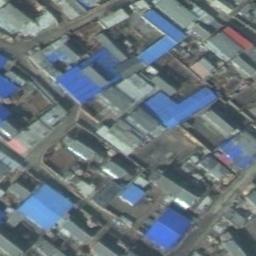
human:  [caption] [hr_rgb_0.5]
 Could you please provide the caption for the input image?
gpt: Plants and roads in an industrial area with green belts and vacant plots .

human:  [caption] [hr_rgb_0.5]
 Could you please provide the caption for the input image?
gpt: There are some gray buildings and blue buildings on the industrial area .

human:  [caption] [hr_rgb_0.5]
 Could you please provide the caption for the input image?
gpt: Industrial areas have different building sizes .

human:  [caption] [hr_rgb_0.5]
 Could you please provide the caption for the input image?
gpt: There are many houses of different shapes and sizes in the industrial zone .

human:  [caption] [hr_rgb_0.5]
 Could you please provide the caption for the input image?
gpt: The industrial area has some blue workshops and other colors of workshops .